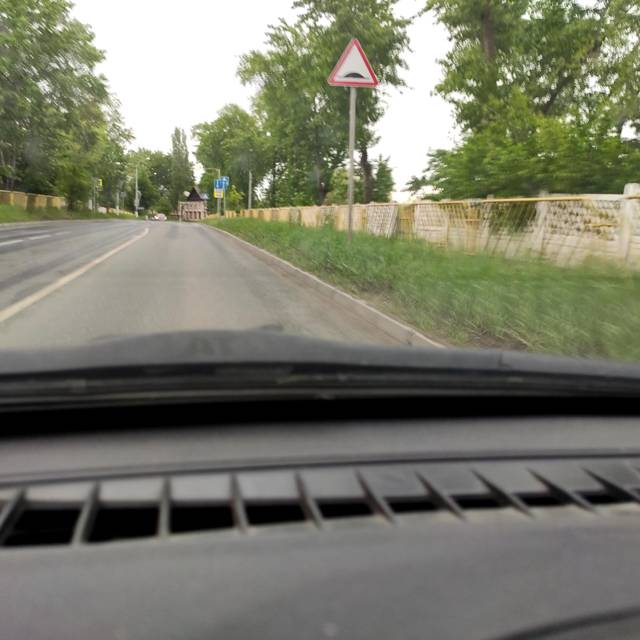
Region: Russia
Coordinates: 53.478, 49.366